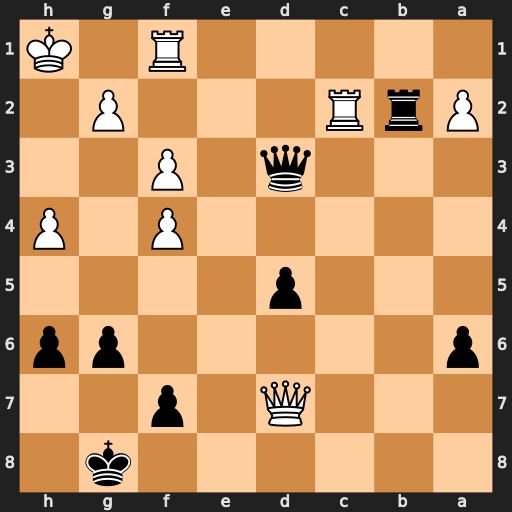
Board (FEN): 6k1/3Q1p2/p5pp/3p4/5P1P/3q1P2/PrR3P1/5R1K
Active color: b
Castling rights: -
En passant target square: -
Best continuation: Qxf1+ Kh2 Rxc2